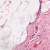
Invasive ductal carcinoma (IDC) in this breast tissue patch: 0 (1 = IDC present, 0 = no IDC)